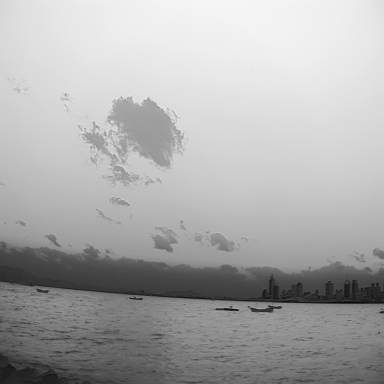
There are four bulk_carriers in the infrared image.